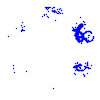
Particle: kaon